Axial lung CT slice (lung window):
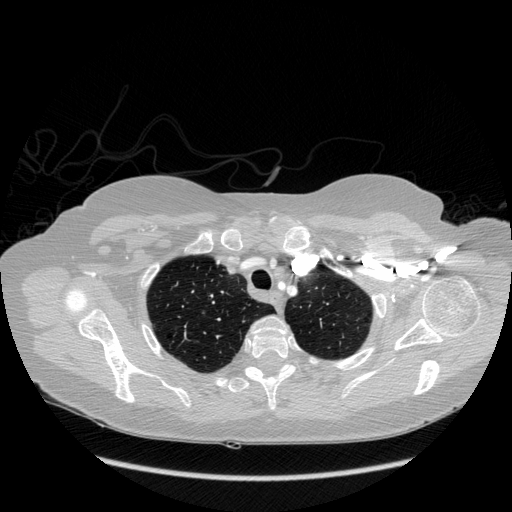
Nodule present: no